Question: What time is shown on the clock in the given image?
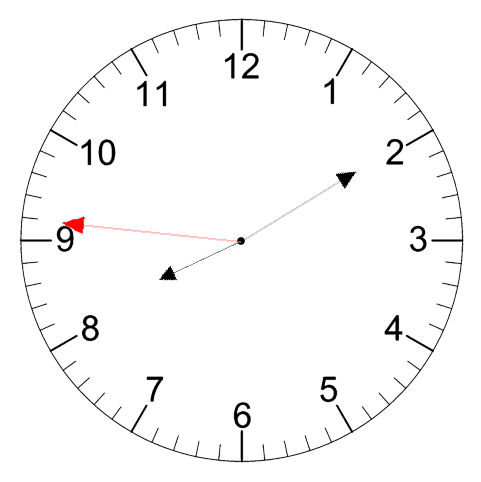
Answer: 08:09:46